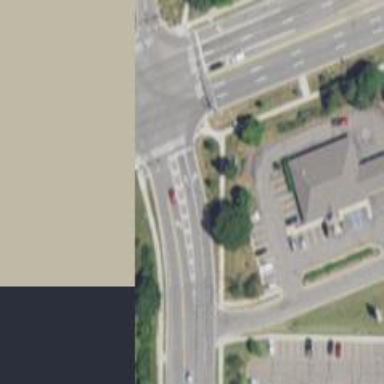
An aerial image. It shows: Tertiary road with separate sidewalk.